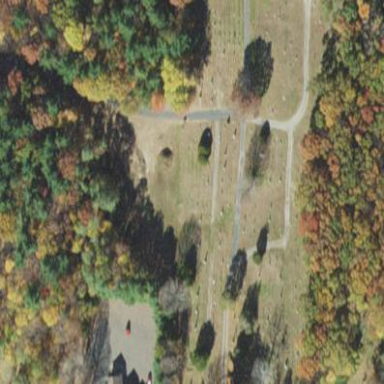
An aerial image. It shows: Private cemetery with landuse designation.